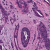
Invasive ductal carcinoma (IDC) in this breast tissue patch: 0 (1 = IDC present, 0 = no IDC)